The picture encodes a bearing's raw vibration samples as pixel intensities in a 2-D grid. What is the most likely bearing condition (normal, inner_race, outer_race, ball)?
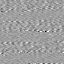
Answer: ball